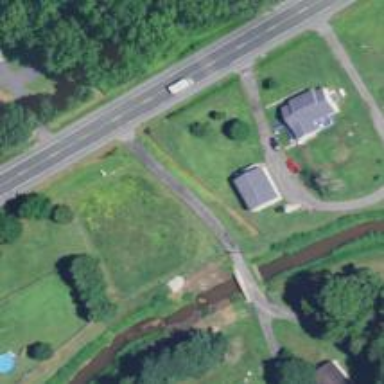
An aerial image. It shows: Driveway.